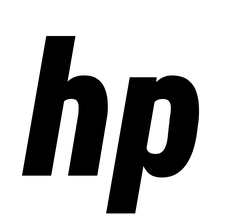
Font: Roboto-Italic_Condensed_Black_Italic